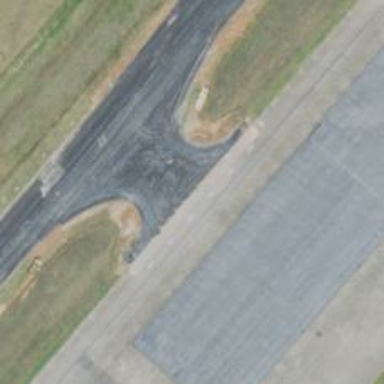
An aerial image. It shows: Image of taxiway at airport.